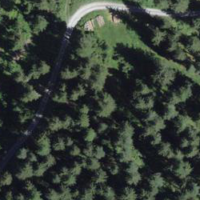
EUNIS habitat code: 43
Species observed at this site:
Chamaenerion angustifolium
Vicia cracca
Ajuga genevensis